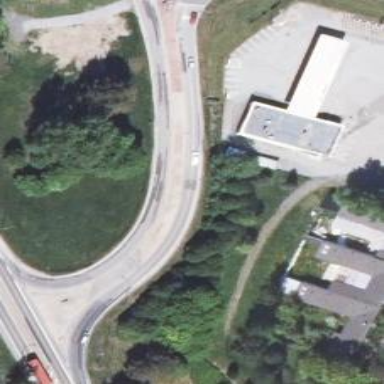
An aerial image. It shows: Trunk link highway.